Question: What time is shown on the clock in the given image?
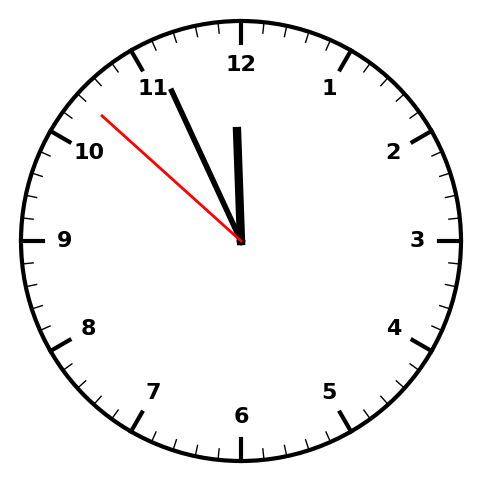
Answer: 11:55:52